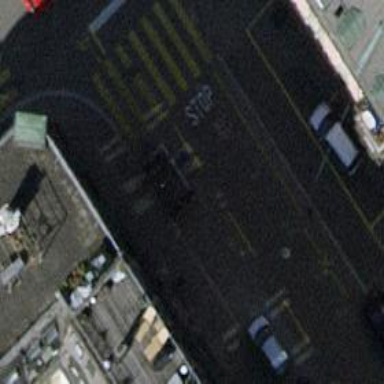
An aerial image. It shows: Bicycle parking area with stands.